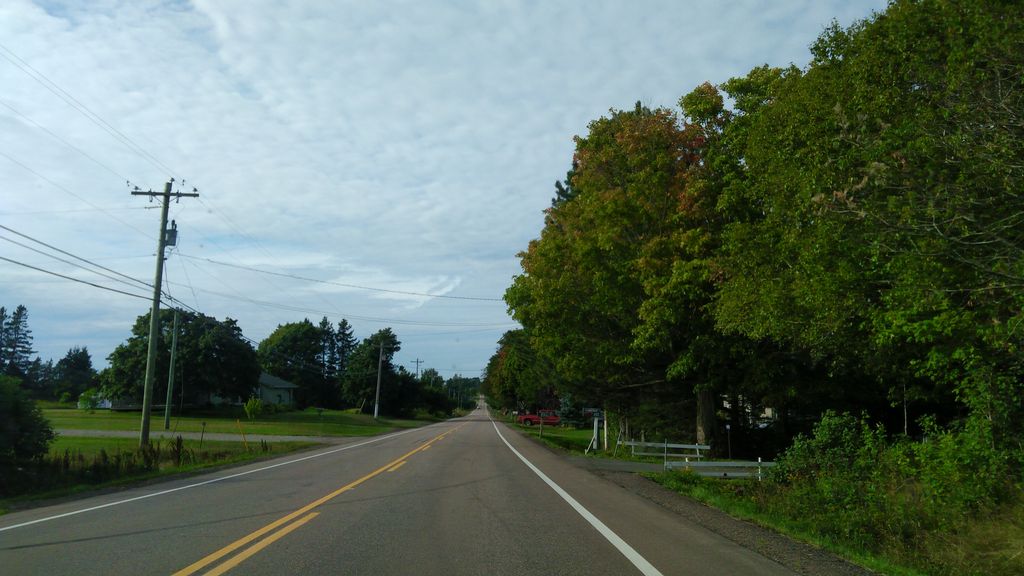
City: charlottetown